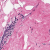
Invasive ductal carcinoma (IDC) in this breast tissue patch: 0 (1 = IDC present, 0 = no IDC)